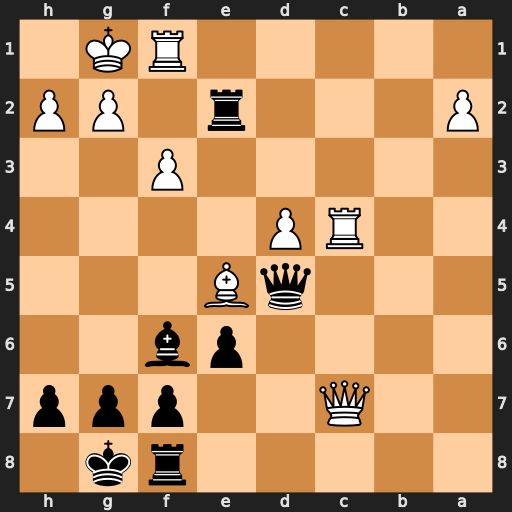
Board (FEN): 5rk1/2Q2ppp/4pb2/3qB3/2RP4/5P2/P3r1PP/5RK1
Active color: b
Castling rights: -
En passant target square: -
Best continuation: Bxe5 dxe5 Qd2 Kh1 Rxg2